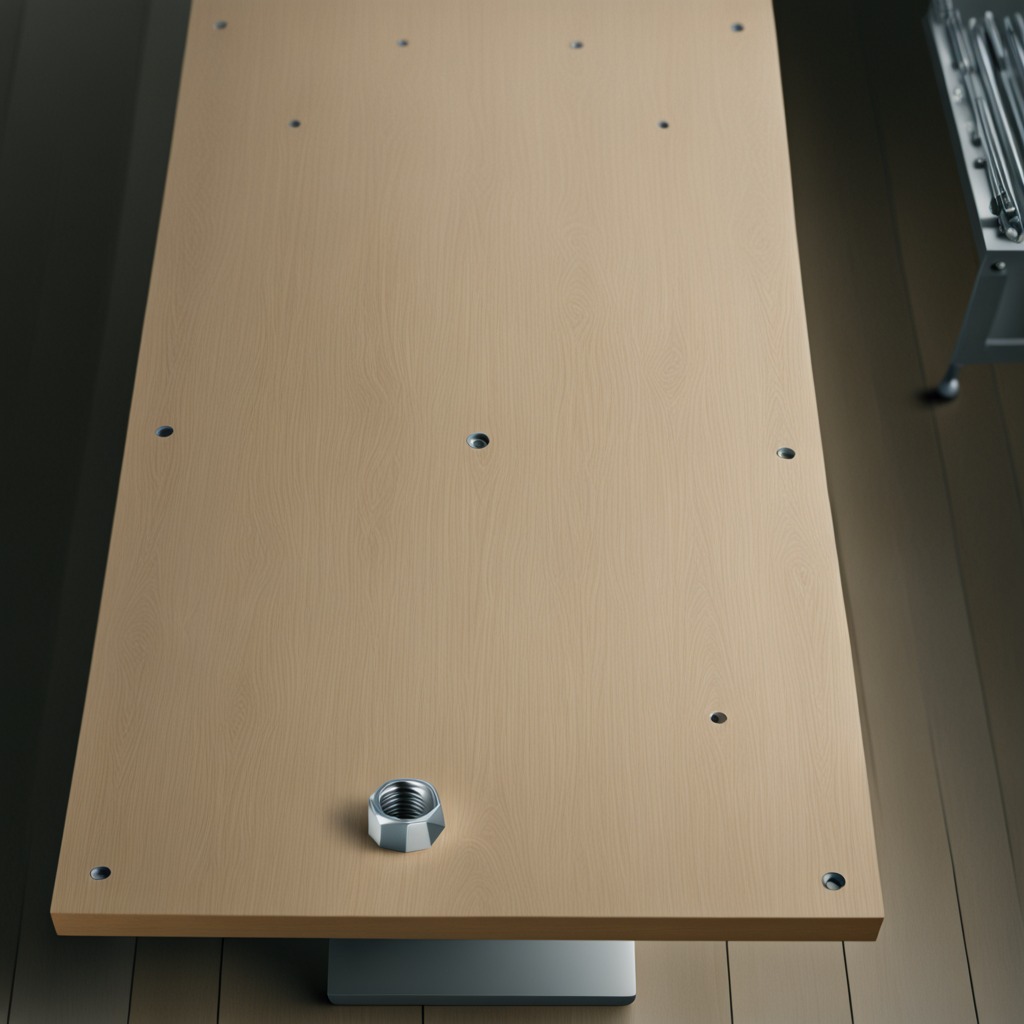
A metal nut is lying on a workbench inside a coastal fishing gear workshop.